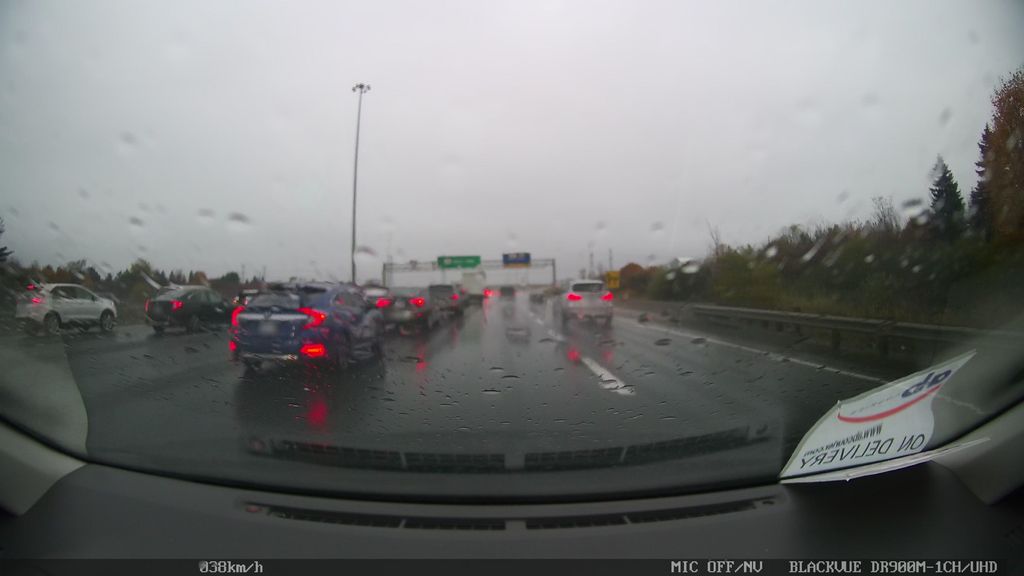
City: toronto